五年级 · 算术
阿呆在文具店看到了一个特别喜欢的文具盒, 文具盒的钱数既是 48 的因数, 又是 6 的倍数, 价格在 15 元到 25 元之间，这个文具盒的价格是多少元？

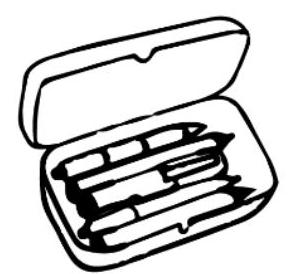
答案: 解24 元

【分析】列乘法算式找因数，按照从小到大的顺序，一组一组地写出所有积是这个数的乘法算式，乘法算式中的两个因数就是这个数的因数。

列乘法算式找倍数, 按照从小到大的顺序，一组一组地写出这个数与非 0 自然数的乘法算式, 乘法算式中的积就是这个数的倍数。

据此求出 48 的所有因数和 48 以内 6 的倍数, 找到 15 到 25 之间的即可。

【详解】 $48=1 \times 18=2 \times 24=3 \times 16=4 \times 12=6 \times 8$

48 的因数有: $1 、 2 、 3 、 4 、 6 、 8 、 12 、 16 、 24 、 48$ 。

$6 \times 1=6 、 6 \times 2=12 、 6 \times 3=18 、 6 \times 4=24 、 6 \times 5=30 、 6 \times 6=36 、 6 \times 7=42 、 6 \times 8=48$

48 以内 6 的倍数有: $6 、 12 、 18 、 24 、 30 、 36 、 42 、 48$ 。

既是 48 的因数, 又是 6 的倍数有: $6 、 12 、 24 、 48$ 。

在 15 到 25 之间的是 24 。

答：这个文具盒的价格是 24 元。

【点睛】关键是理解因数和倍数的意义，掌握因数和倍数的求法。